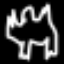
Label: frog